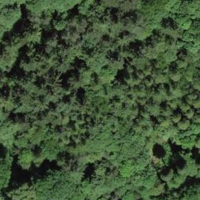
EUNIS habitat code: 41
Species observed at this site:
Sambucus nigra